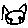
Label: cat